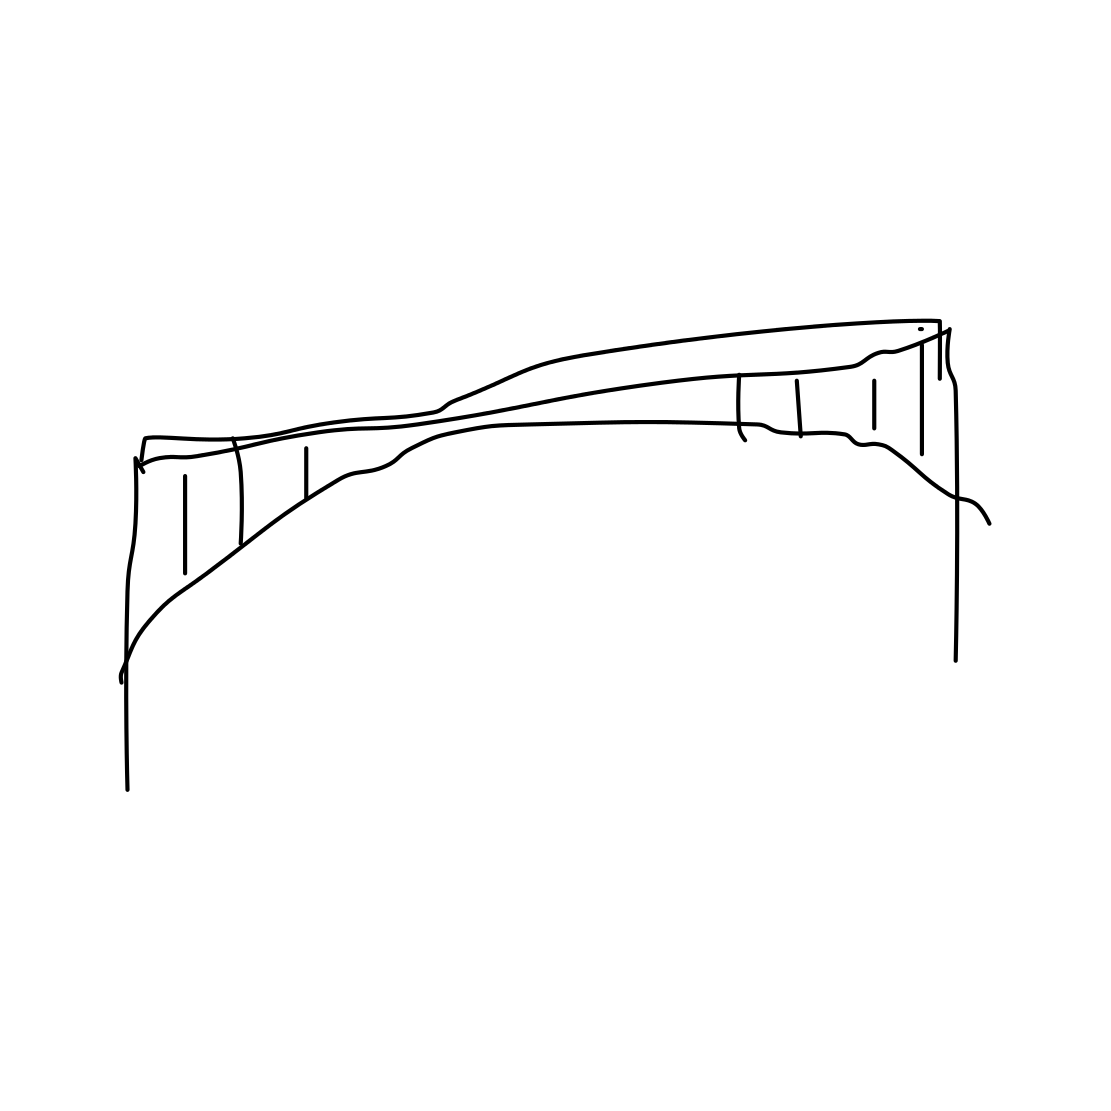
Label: bridge